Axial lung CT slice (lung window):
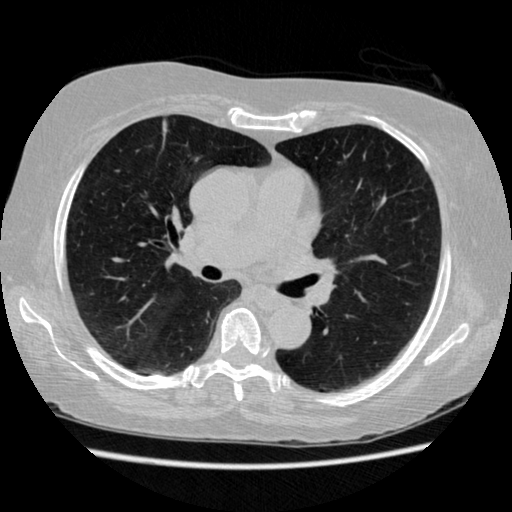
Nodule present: no